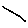
Label: line